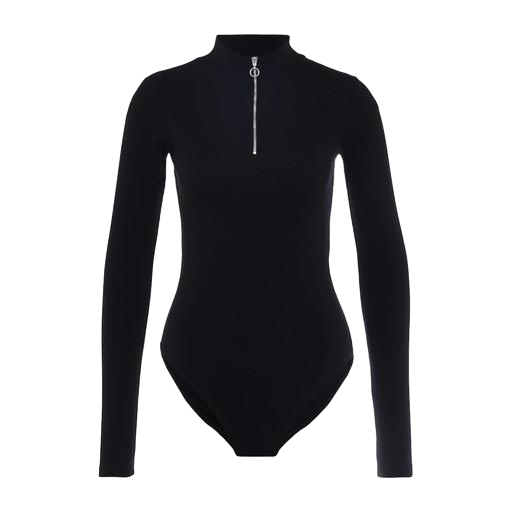
black henley long-sleeved ribbed-jersey top, black mira cape-effect bodysuit, high-neck ribbed-jersey t-shirt, white background